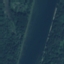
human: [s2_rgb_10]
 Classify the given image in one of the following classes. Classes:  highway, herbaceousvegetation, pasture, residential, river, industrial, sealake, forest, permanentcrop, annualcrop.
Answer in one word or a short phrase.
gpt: River